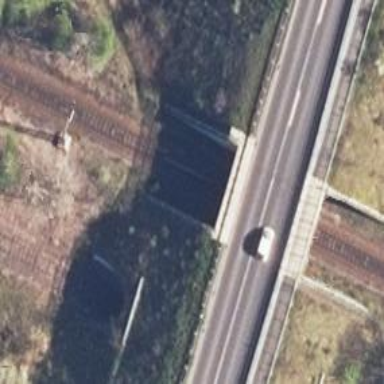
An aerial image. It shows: Railway tunnel with overhead electrified contact lines.